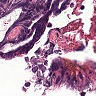
Metastatic tissue present: no